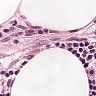
Metastatic tissue present: no